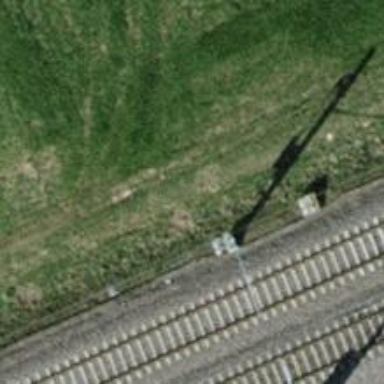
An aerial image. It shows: Catenary mast for power lines.